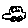
Label: car